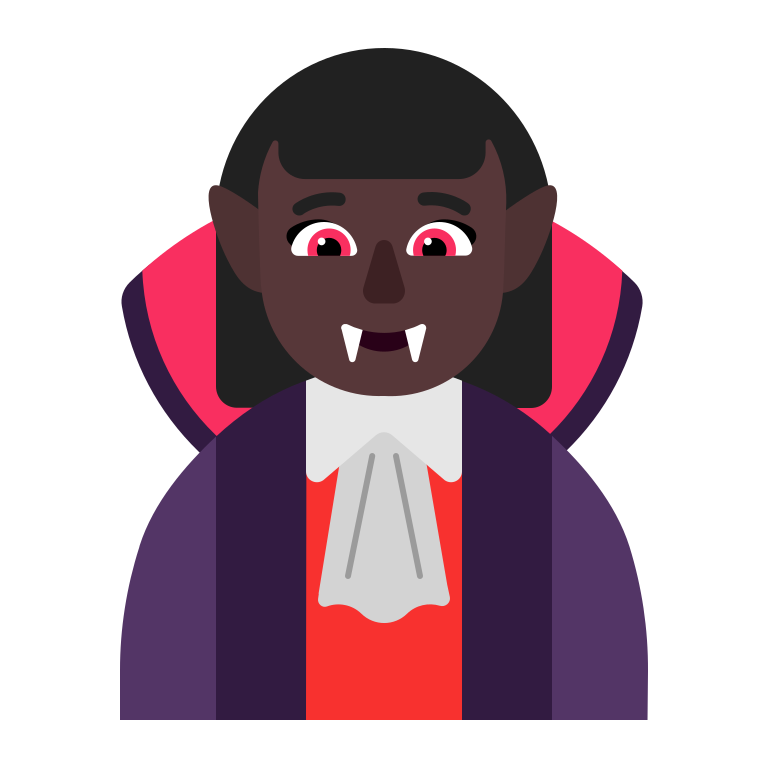
woman vampire flat dark